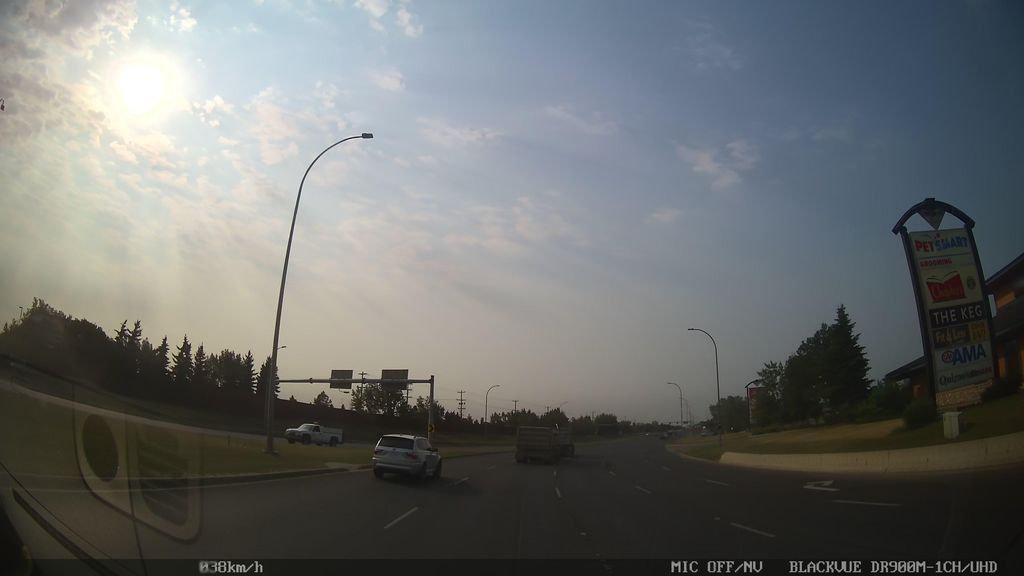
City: edmonton